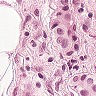
Metastatic tissue present: yes